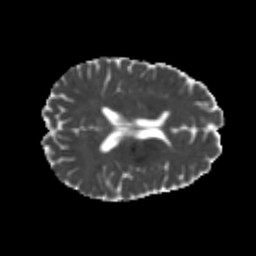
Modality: MD
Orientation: axial
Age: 21
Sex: female
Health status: healthy
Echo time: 0.074 s